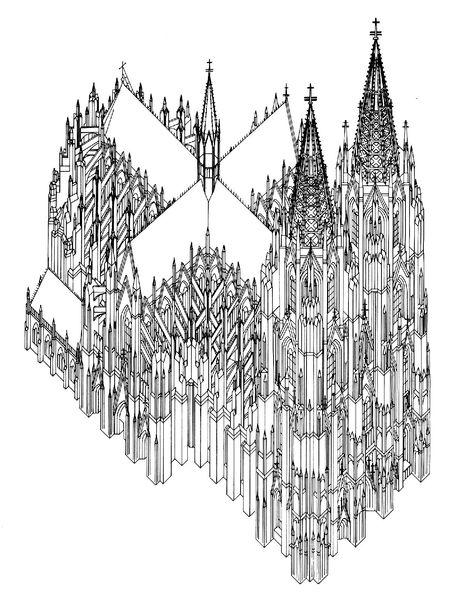
Titel: Axonometrien des Kölner Doms
Institution: Köln, Dombauarchiv
Schlagwörter: dunkel, weiß, fenster, schwarz, säulen, zeichnung, dach, architektur, spitze, kirche, gotik, turm, schiff, ansicht, spitz, tusche, kreuz, türme, dom, linie, draufsicht, radierung, stich, entwurf, münster, kreuze, gotisch, sakral, aufriss, köln, aufwändig, magdeburg, dom tuschezeichnung kreuze kirche, bau sakralbau, kölner dom als 3d architekturzeichnung